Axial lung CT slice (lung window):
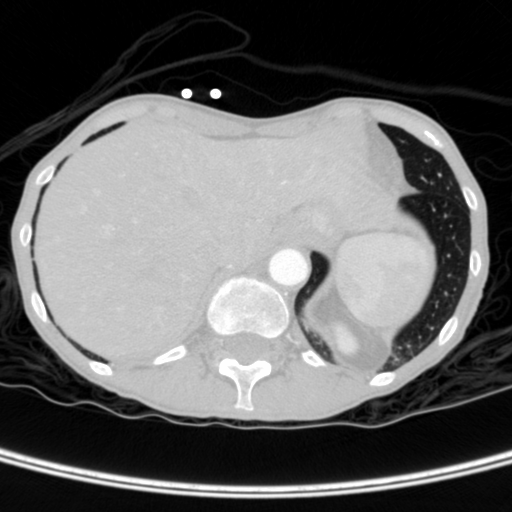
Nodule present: no